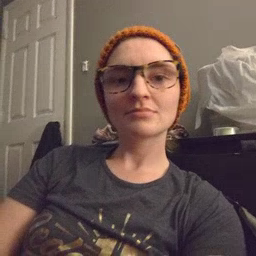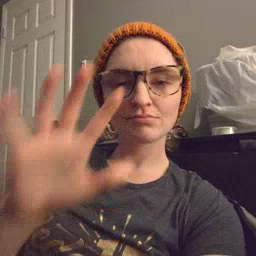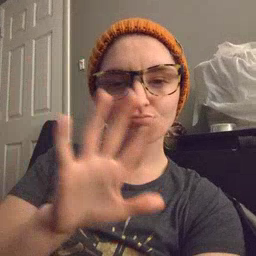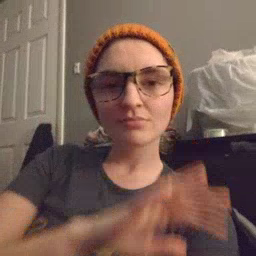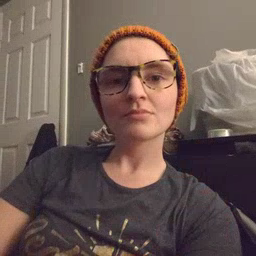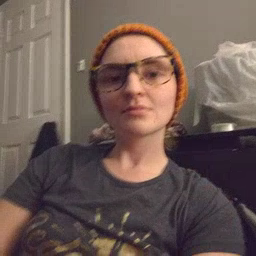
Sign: cloud